Field crop: tomato
Growth stage: 1
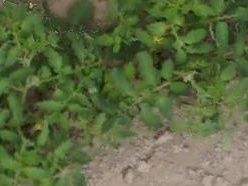
Species: tomato